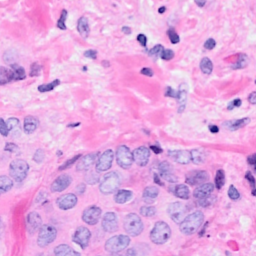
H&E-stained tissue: Breast